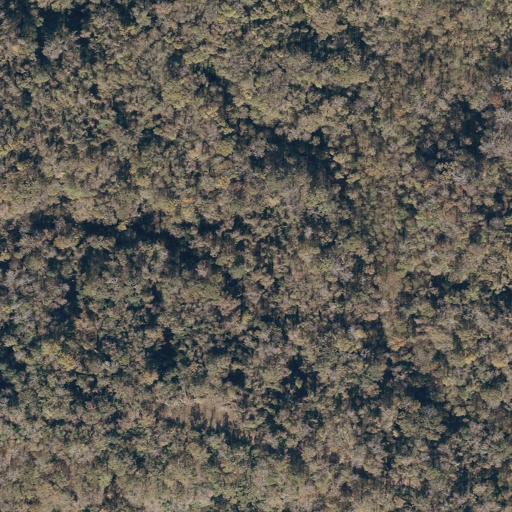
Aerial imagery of mountain in Mississippi named Petit Gulf Hills containing deciduous forest and mixed forest